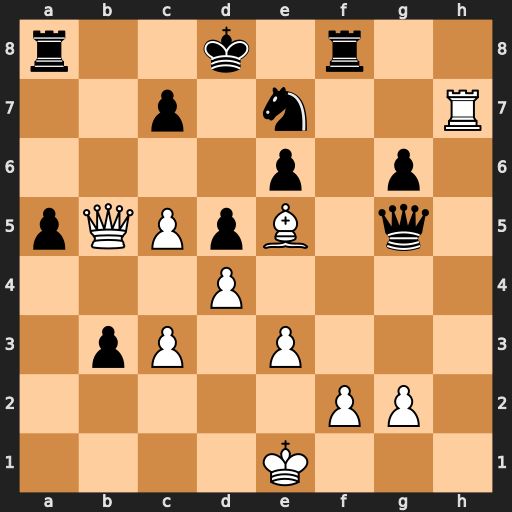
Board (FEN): r2k1r2/2p1n2R/4p1p1/pQPpB1q1/3P4/1pP1P3/5PP1/4K3
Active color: w
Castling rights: -
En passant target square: -
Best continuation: Bxc7+ Kxc7 Qb6+ Kc8 c6 Rb8 Qa7